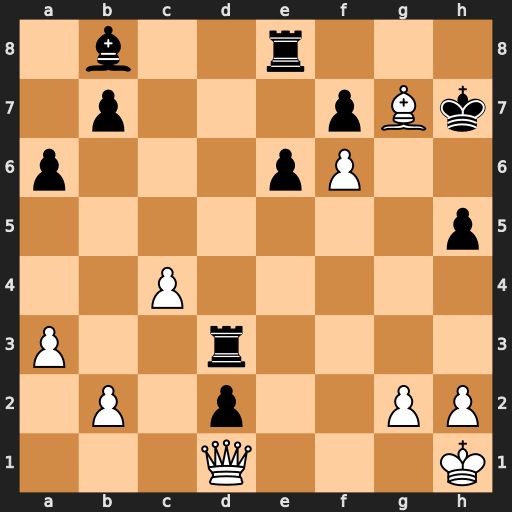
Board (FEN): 1b2r3/1p3pBk/p3pP2/7p/2P5/P2r4/1P1p2PP/3Q3K
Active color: w
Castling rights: -
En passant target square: -
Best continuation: Qxh5+ Kg8 Qh8#